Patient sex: F
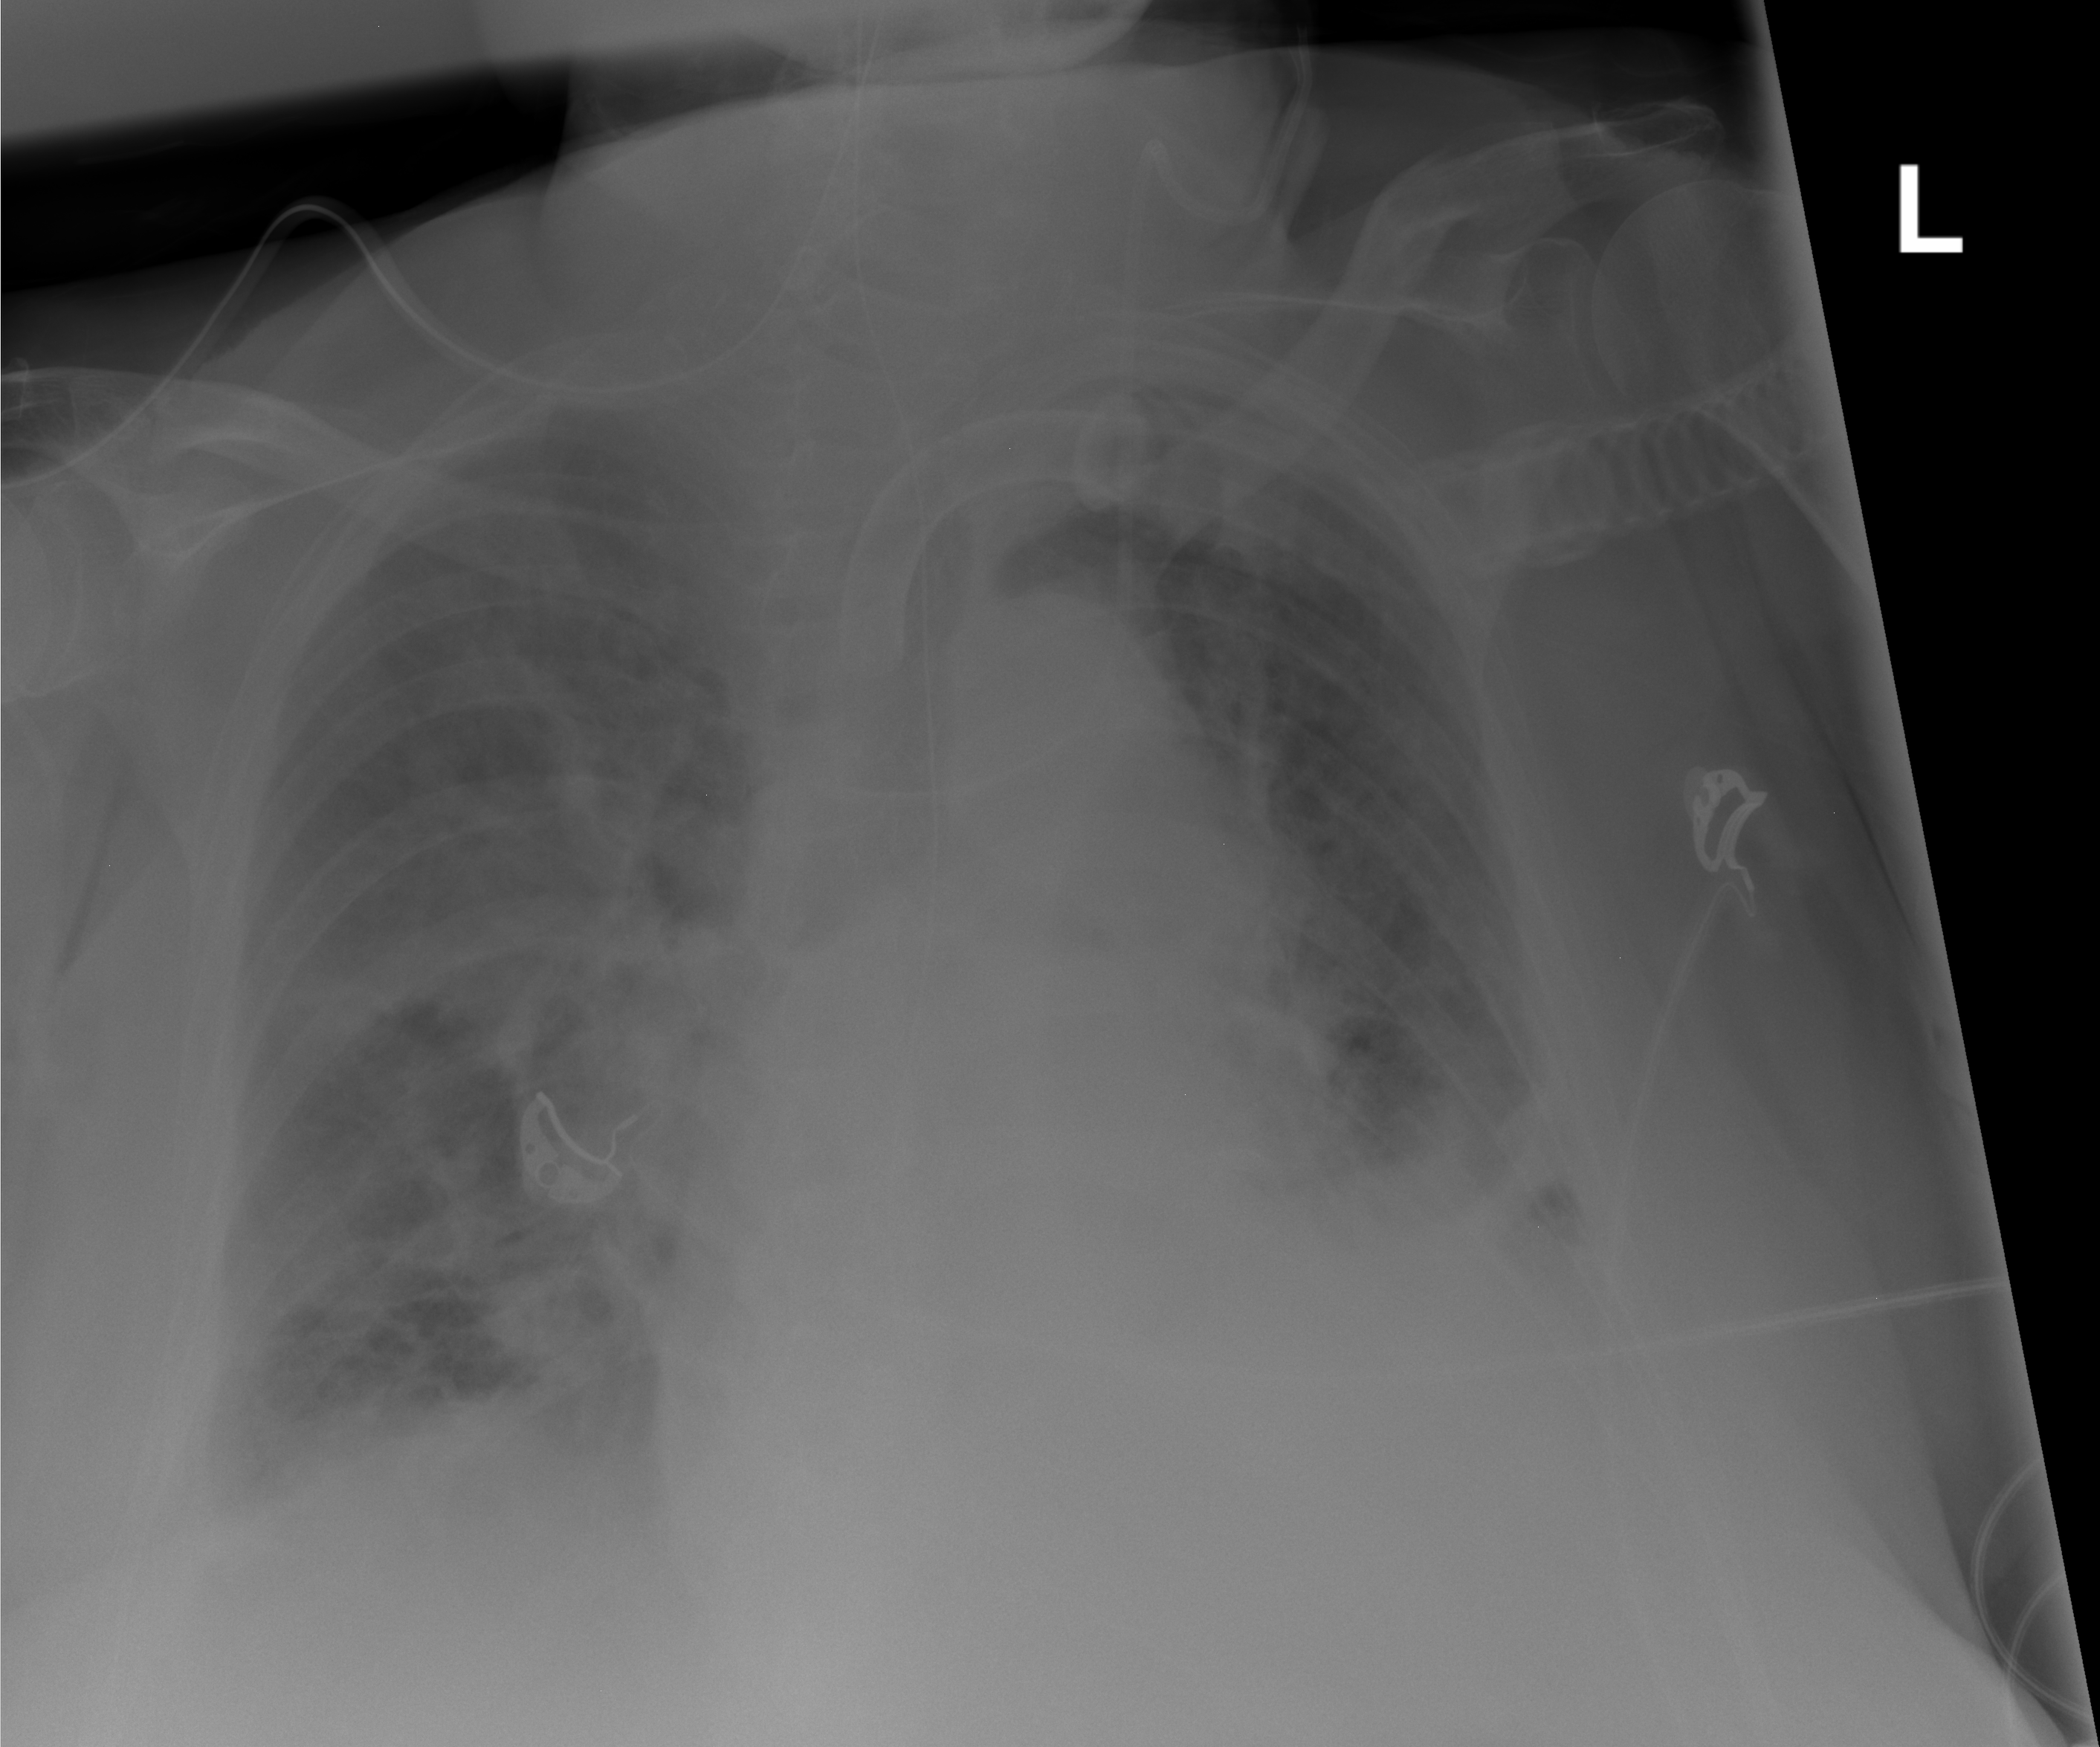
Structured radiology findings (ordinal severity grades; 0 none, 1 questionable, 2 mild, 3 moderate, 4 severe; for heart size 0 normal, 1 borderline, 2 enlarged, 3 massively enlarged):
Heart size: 2
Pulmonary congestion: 2
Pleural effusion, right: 2
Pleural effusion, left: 2
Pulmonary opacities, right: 3
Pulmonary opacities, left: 2
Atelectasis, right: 3
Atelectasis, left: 3